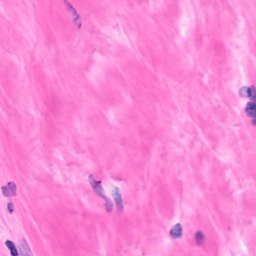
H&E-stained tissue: Breast